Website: bh-photo
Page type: payment
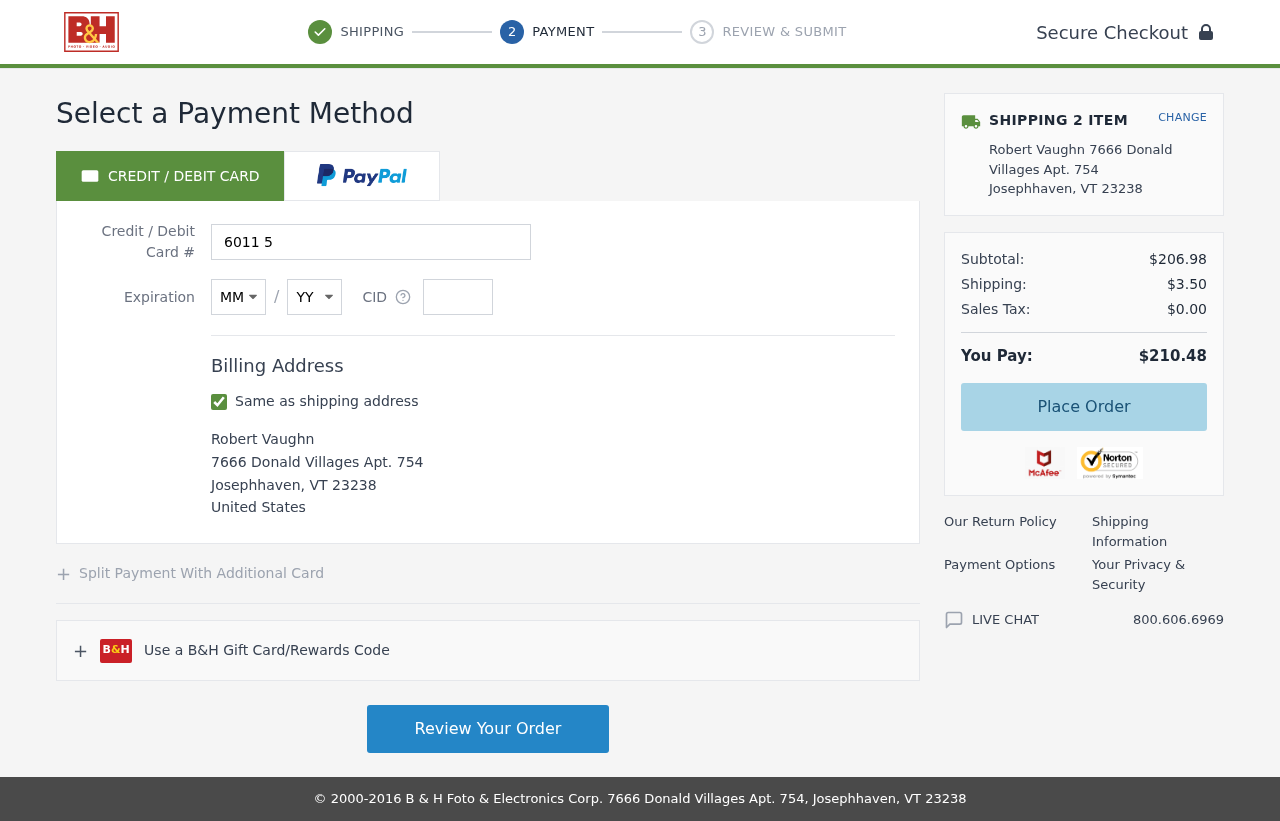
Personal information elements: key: PII_CARD_CVV
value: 512
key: PII_CARD_EXPIRY_MONTH
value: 07
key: PII_CARD_EXPIRY_YEAR
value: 27
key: PII_CARD_NUMBER
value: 6011 5634 2630 1561
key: PII_CITY
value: Josephhaven
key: PII_COUNTRY
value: United States
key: PII_FULLNAME
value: Robert Vaughn
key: PII_POSTCODE
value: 23238
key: PII_STATE_ABBR
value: VT
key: PII_STREET
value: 7666 Donald Villages Apt. 754
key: PII_FULLNAME2
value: Robert Vaughn
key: PII_CITY2
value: Josephhaven
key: PII_STATE_ABBR2
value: VT
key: PII_POSTCODE_FULL
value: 23238
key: PII_POSTCODE_NUMERIC
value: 23238
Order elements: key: ORDER_NUM_ITEMS
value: SHIPPING 2 ITEM
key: ORDER_SUBTOTAL
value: $206.98
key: ORDER_SHIPPING_COST
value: $3.50
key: ORDER_TAX
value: $0.00
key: ORDER_TOTAL
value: $210.48